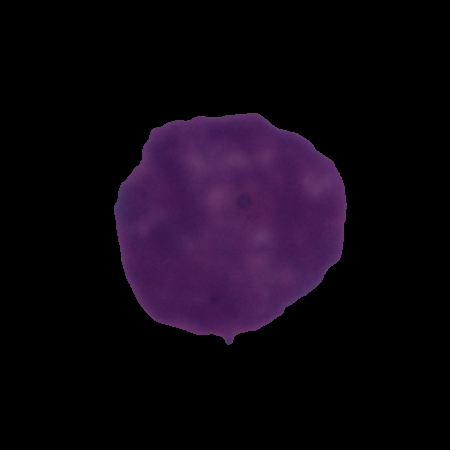
Label: cancer